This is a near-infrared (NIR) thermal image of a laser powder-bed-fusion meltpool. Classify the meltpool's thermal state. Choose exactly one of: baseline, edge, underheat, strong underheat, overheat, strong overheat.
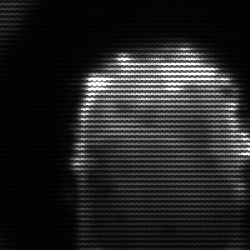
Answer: baseline